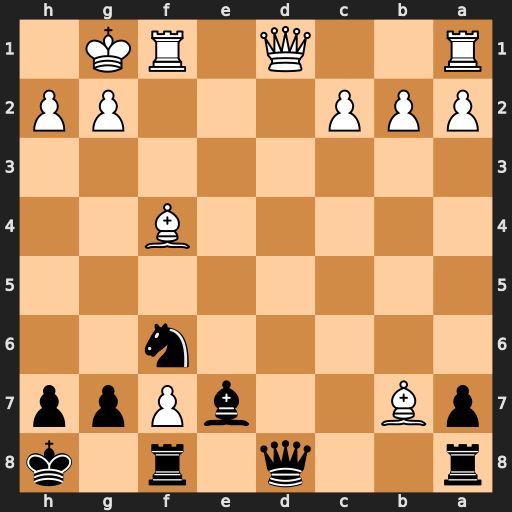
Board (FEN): r2q1r1k/pB2bPpp/5n2/8/5B2/8/PPP3PP/R2Q1RK1
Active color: b
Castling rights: -
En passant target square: -
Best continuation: Qb6+ Kh1 Qxb7